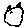
Label: cat